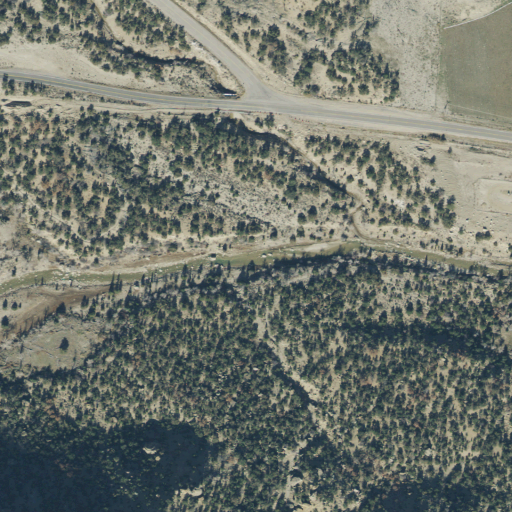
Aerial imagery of valley in Utah named Straight Canyon containing evergreen forest, shrub, open development, low intensity development, pasture, cultivated crops, and medium intensity development